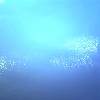
Label: water